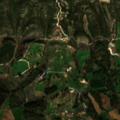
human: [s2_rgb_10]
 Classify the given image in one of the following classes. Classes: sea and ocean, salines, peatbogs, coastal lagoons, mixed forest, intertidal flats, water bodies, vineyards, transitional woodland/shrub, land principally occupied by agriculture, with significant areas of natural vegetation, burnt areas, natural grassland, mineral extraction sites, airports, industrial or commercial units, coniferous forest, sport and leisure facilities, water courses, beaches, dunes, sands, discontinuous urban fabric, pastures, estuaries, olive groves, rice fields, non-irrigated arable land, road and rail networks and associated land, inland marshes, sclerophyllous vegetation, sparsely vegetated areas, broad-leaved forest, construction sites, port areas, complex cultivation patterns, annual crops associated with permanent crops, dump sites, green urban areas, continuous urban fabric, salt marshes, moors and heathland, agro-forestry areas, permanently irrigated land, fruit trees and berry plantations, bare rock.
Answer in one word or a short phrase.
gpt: olive groves, annual crops associated with permanent crops, sclerophyllous vegetation